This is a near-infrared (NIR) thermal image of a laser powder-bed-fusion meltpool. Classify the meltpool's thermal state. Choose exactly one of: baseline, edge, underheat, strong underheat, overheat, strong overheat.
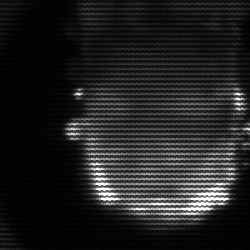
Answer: baseline